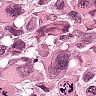
Metastatic tissue present: yes